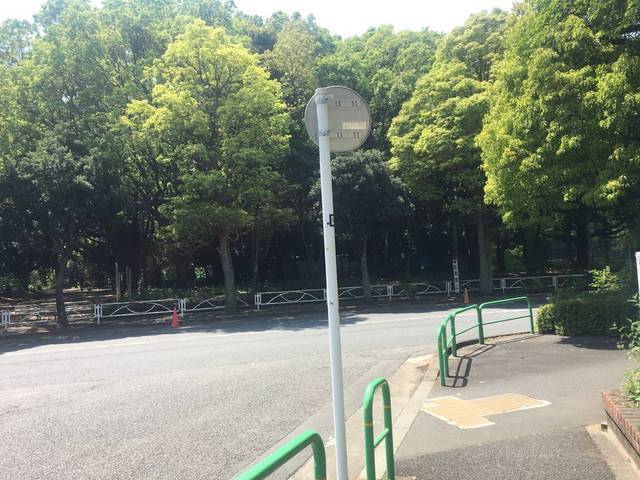
Region: Japan
Coordinates: 35.77, 139.631